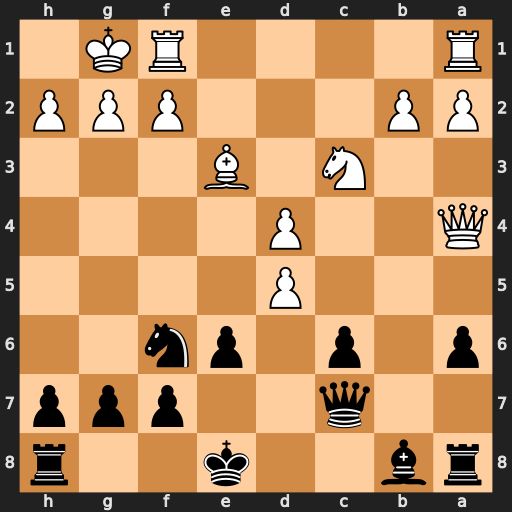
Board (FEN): rb2k2r/2q2ppp/p1p1pn2/3P4/Q2P4/2N1B3/PP3PPP/R4RK1
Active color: b
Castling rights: kq
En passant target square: -
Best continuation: Qxh2#